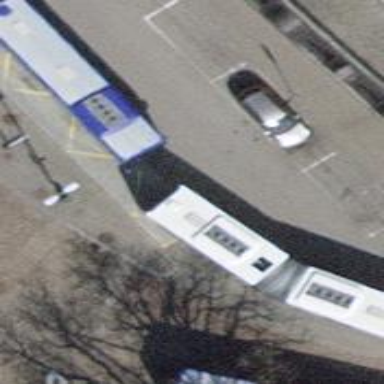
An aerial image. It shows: Bus stop with designated public transport stop position.